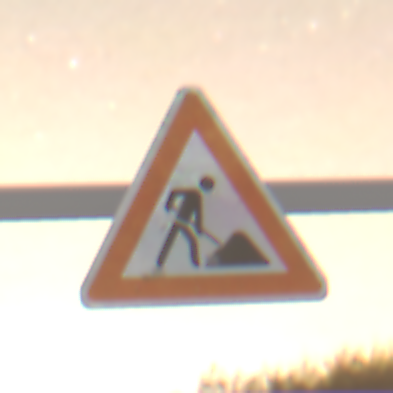
Verkehrszeichen: Arbeitsstelle
Umgebung: Outdoor, Suburban
Tageszeit: Night
Wetter: Clear
Licht: Artificial
Jahreszeit: NotSpecified
Kontrast: MediumContrast